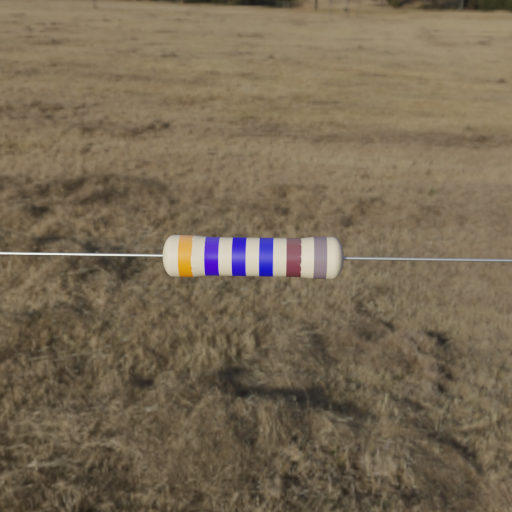
Resistor colour bands (in order): orange, blue, blue, blue, brown, gray